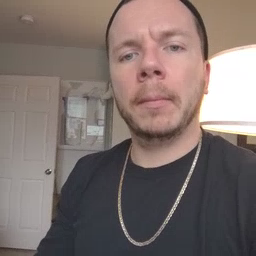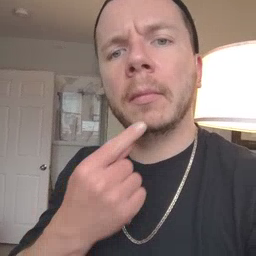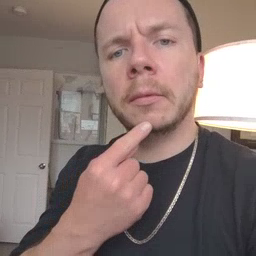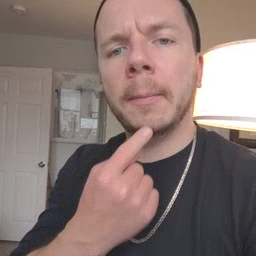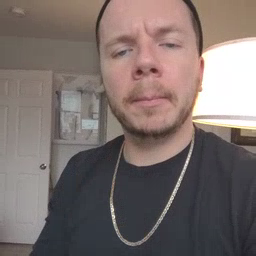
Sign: say